Interaction volume radius: 5 \u00c5
Interaction volume height: 15 \u00c5
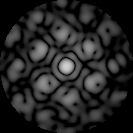
Disorder parameter: 0.5465